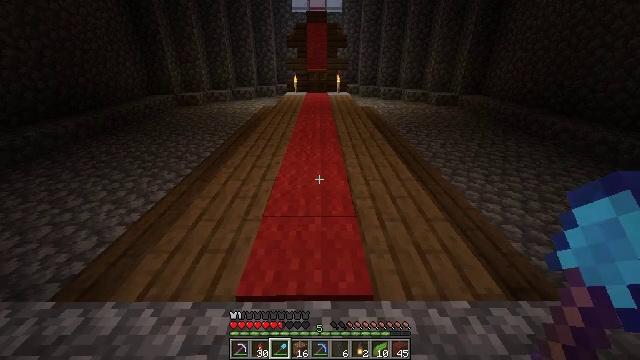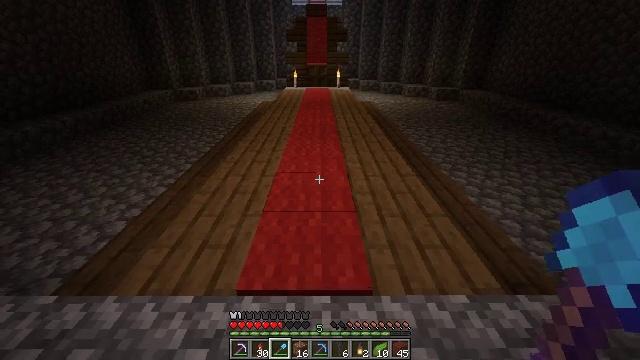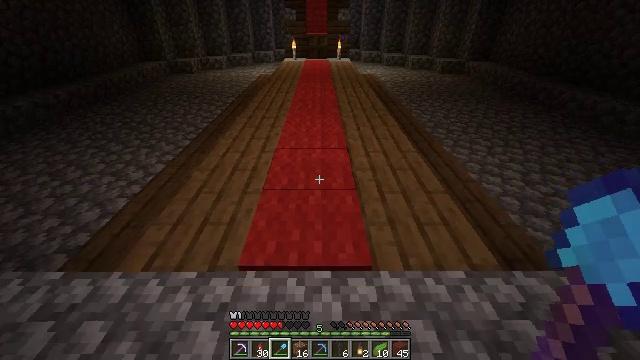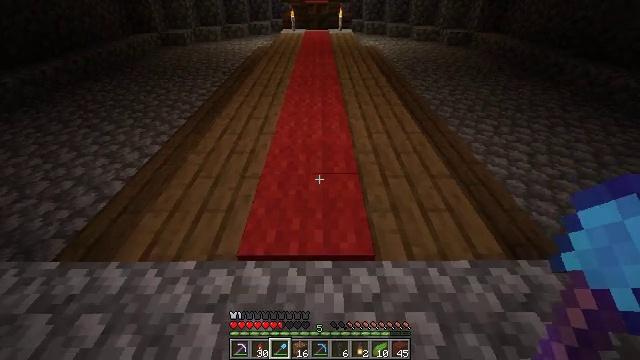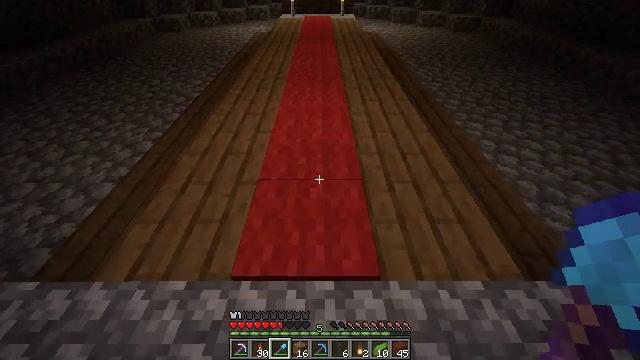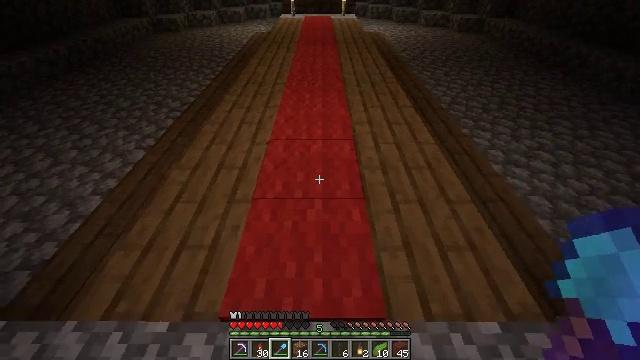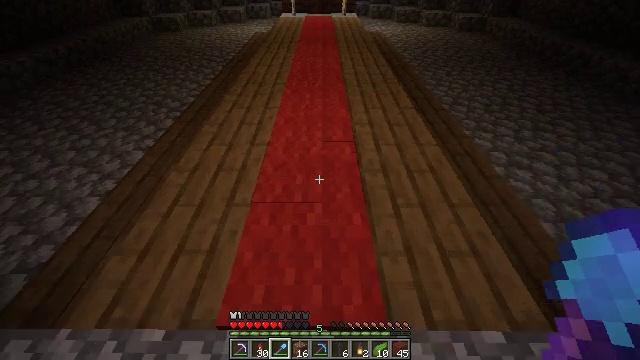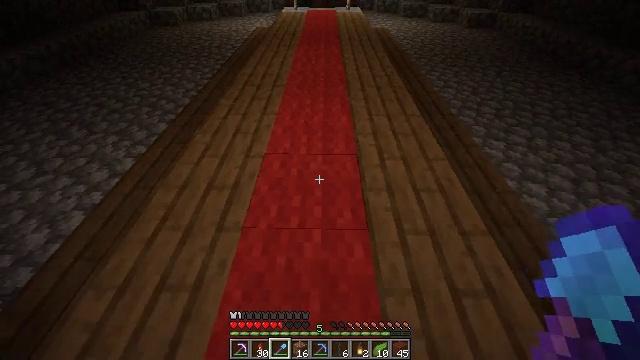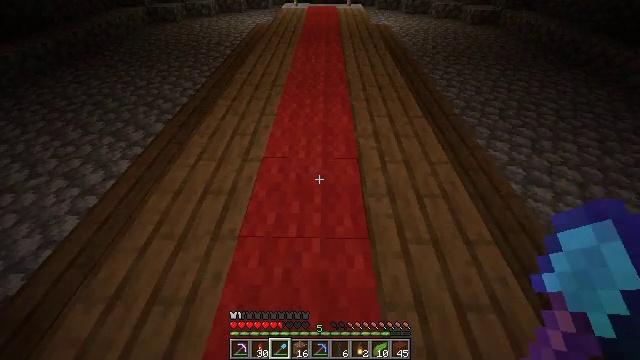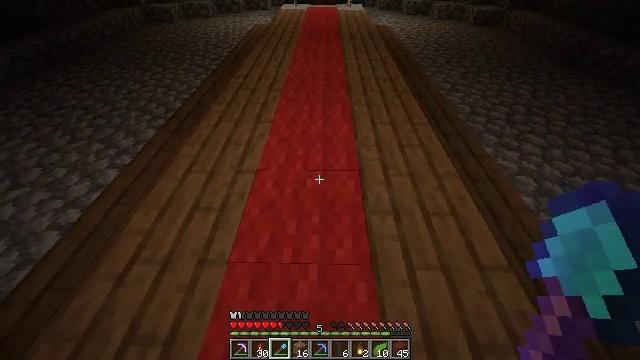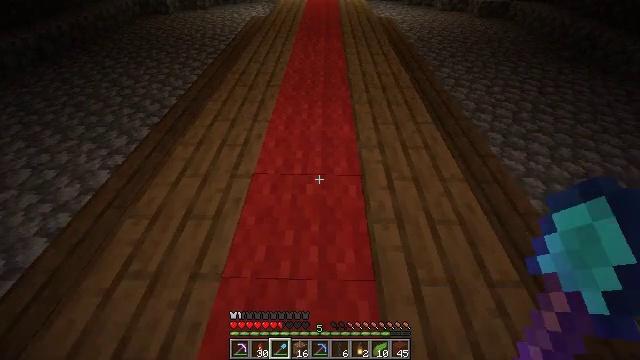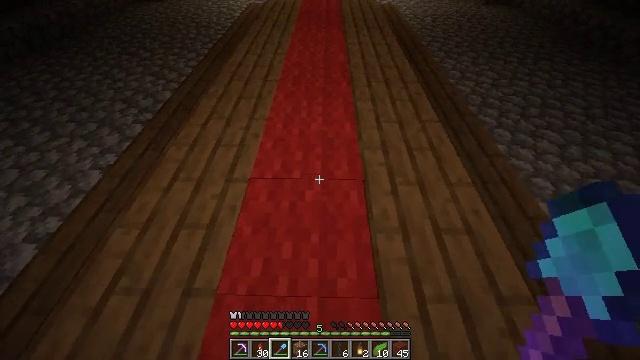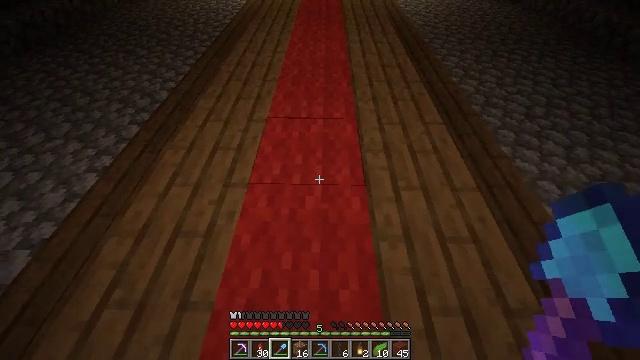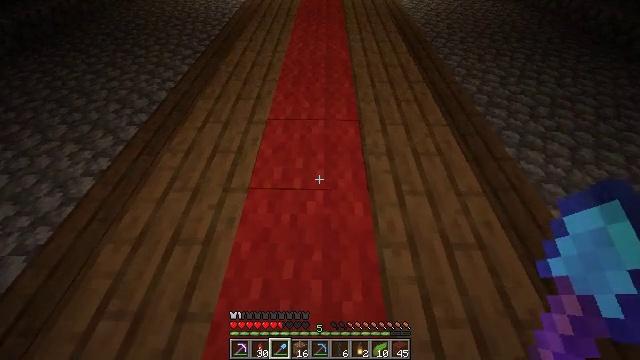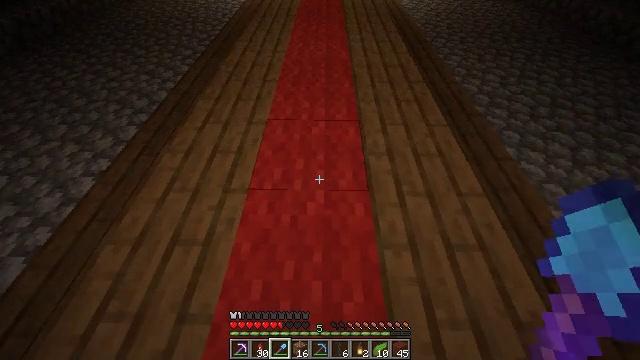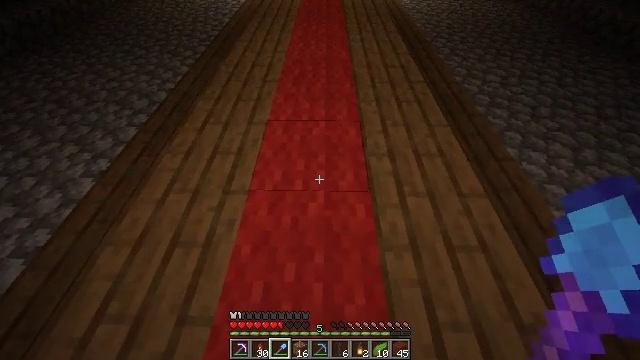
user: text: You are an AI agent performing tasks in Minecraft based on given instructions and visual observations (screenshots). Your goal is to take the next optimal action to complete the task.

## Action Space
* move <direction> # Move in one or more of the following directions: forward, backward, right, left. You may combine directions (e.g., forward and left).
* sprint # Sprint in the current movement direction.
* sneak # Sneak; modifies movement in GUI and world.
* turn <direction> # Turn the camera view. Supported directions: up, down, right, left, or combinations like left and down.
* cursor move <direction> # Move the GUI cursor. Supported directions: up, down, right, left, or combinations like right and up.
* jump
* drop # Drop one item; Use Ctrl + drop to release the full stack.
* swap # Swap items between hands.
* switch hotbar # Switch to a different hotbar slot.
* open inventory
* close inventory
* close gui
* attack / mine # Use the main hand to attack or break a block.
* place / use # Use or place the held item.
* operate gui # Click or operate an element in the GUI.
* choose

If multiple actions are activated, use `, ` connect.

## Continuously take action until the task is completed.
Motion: motion action
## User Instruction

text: Break the red carpet to collect it.
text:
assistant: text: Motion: turn down
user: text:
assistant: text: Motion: move forward, turn down
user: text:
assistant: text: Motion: move forward, turn down
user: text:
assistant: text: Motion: move forward, turn down
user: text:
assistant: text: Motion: move forward
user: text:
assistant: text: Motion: move forward
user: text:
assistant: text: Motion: move forward, turn down
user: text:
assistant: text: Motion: move forward
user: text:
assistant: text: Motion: move forward
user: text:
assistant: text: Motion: move forward, turn down
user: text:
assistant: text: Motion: turn down
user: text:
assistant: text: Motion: no_op
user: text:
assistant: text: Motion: no_op
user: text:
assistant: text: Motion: no_op
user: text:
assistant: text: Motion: no_op
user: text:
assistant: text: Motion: no_op
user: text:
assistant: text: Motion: move forward
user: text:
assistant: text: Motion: move forward
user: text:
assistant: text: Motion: move forward
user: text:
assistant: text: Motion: turn down
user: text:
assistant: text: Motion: turn down
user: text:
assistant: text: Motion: no_op
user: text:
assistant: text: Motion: no_op
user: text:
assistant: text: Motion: no_op
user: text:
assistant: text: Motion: no_op
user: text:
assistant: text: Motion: no_op
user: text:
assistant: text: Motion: no_op
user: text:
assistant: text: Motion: no_op
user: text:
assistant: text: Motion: no_op
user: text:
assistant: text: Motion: turn left